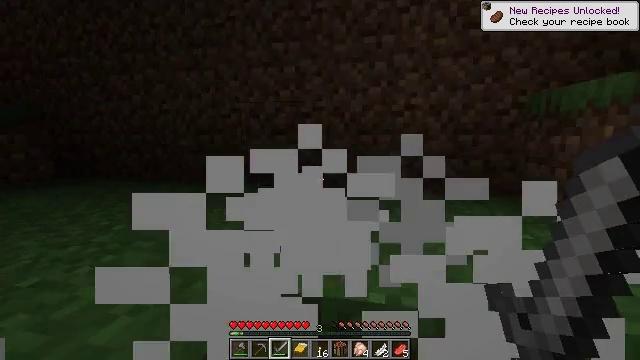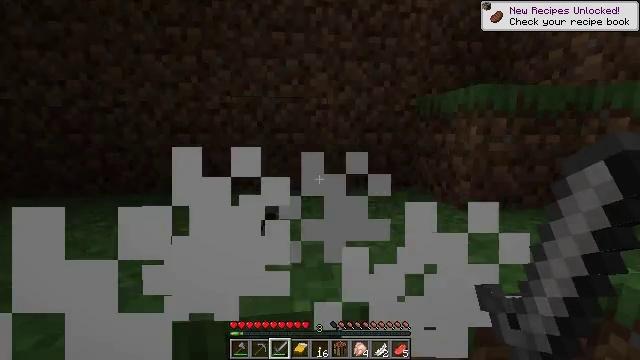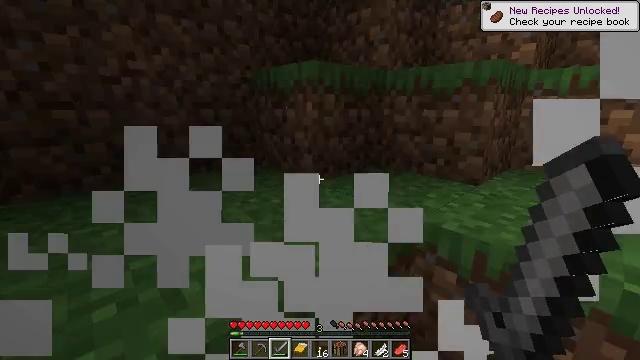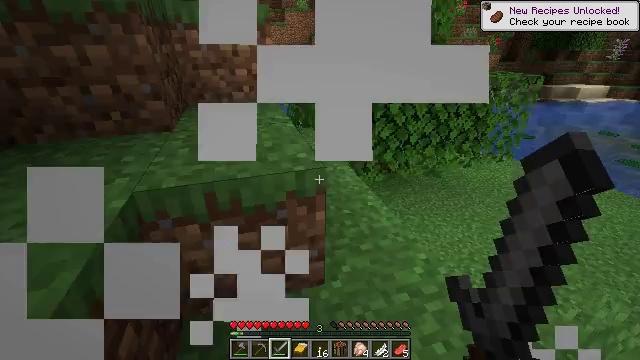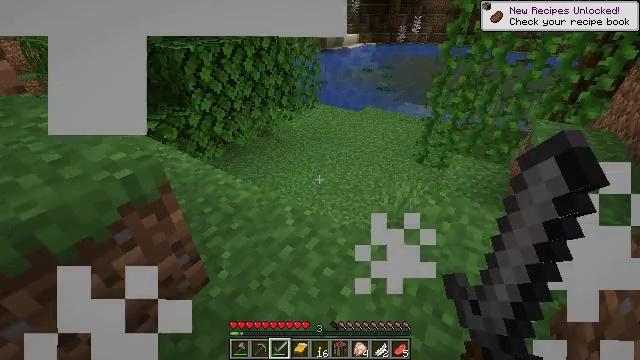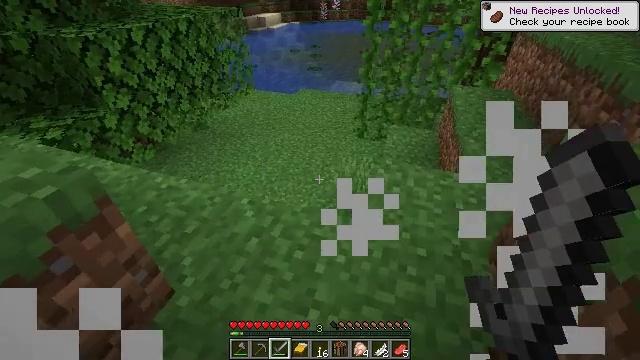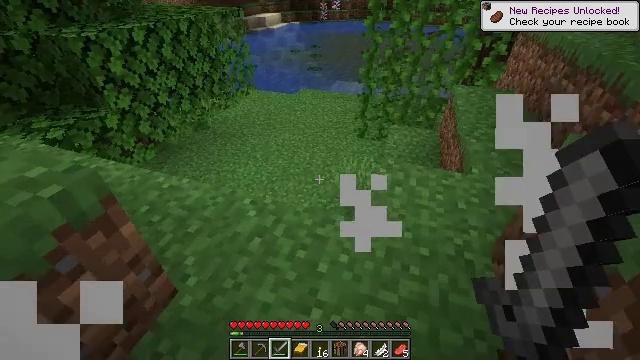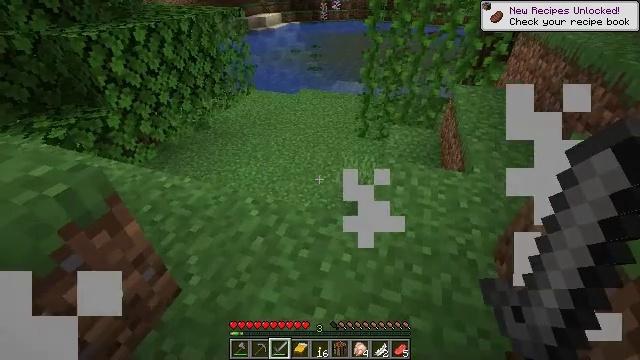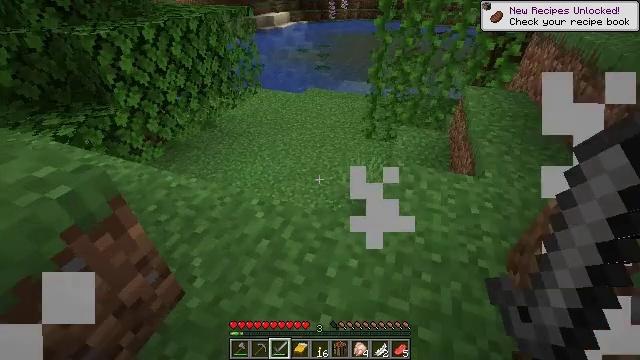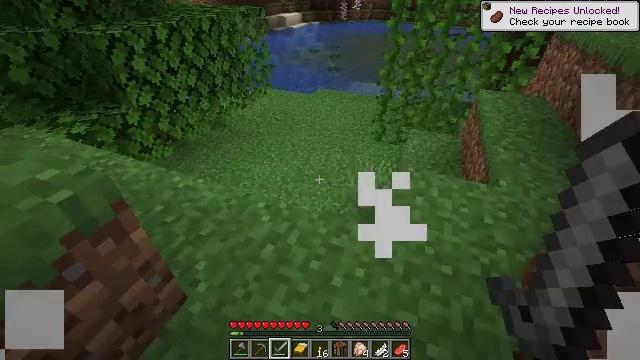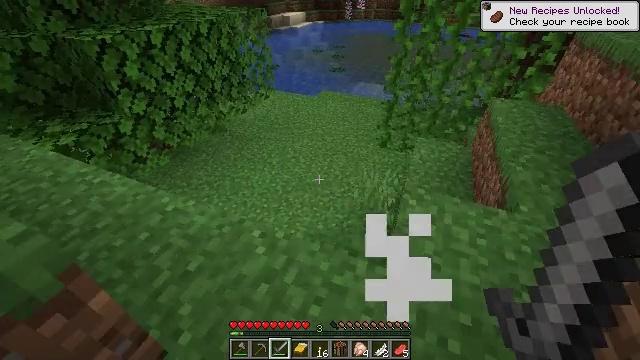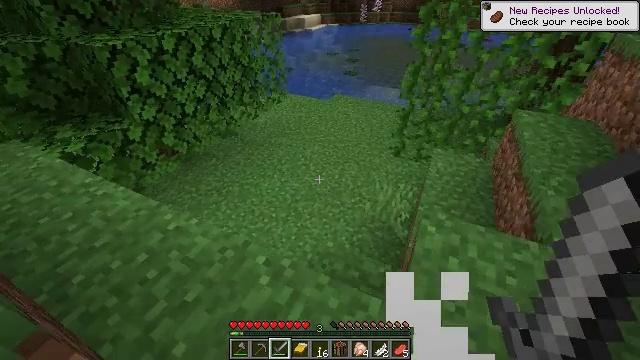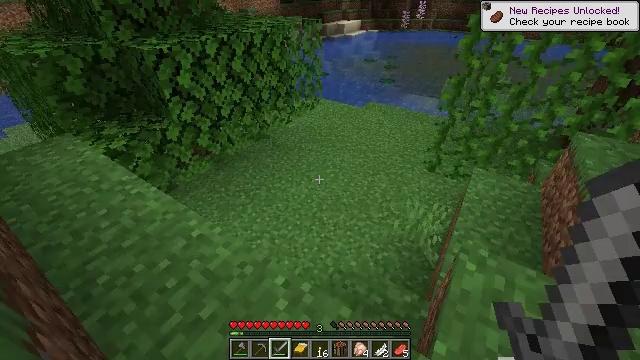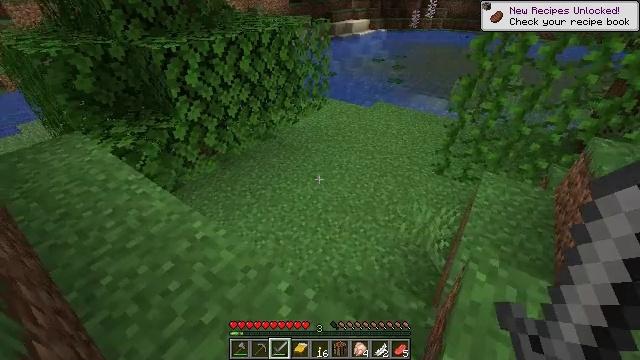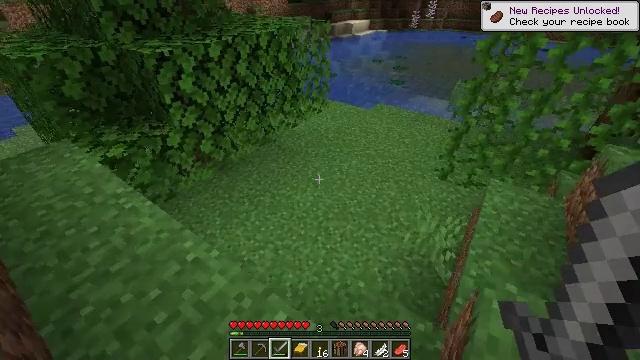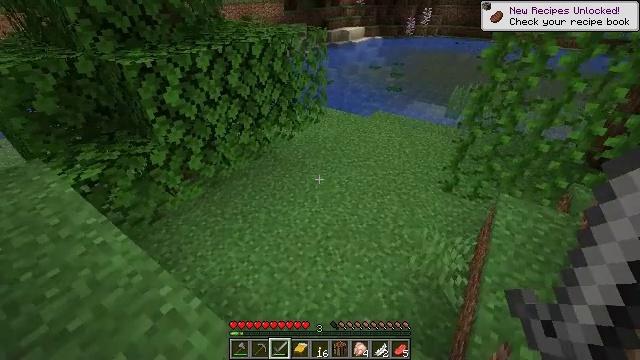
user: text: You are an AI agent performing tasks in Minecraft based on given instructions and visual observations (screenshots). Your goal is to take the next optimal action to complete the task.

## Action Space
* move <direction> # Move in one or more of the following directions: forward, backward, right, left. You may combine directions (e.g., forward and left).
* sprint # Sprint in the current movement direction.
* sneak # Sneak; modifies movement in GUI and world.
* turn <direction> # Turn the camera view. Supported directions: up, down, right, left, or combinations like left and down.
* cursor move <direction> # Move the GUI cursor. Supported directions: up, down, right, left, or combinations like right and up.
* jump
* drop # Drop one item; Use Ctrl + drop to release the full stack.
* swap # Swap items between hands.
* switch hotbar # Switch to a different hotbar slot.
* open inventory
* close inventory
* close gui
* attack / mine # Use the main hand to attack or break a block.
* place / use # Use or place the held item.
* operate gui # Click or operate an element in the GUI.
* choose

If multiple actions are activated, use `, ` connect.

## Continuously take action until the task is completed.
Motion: motion action
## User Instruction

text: Collect vines by mining them.
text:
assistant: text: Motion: move forward, turn right
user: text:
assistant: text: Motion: move forward, turn right and down
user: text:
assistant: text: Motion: move forward, turn right and down
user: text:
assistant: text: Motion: turn right and down
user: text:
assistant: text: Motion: turn right and down
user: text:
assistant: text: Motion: no_op
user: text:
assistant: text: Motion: no_op
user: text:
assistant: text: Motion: move forward, turn left
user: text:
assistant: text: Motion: move forward, turn left
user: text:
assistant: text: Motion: move forward
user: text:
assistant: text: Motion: move forward, turn left
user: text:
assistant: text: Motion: move forward, turn left
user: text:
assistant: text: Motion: move forward, turn left
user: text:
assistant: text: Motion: move forward
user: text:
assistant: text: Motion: move forward
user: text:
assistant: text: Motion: move forward, attack / mine
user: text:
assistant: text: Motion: attack / mine
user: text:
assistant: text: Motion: attack / mine
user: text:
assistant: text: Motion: no_op
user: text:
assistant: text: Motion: no_op
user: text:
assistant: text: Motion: no_op
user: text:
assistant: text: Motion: no_op
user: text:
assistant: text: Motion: no_op
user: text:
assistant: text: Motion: no_op
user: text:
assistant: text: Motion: no_op
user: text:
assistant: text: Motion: no_op
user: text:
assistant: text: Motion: turn right and up
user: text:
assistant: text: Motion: no_op
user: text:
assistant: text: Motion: no_op
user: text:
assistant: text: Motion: no_op